Question: I'm currently working on a location tracking app and I have difficulties with inaccurate location updates from my . This causes my app to track distance which is in fact only caused by inaccurate GPS readings.

I can even leave my iPhone on the table with my app turned on and in few minutes my app tracks hundreds of meters worth of distance just because of this flaw.
Here's my initialization code:
'''
- (void)initializeTracking {
self.locationManager = [[CLLocationManager alloc] init];
self.locationManager.delegate = self;
self.locationManager.desiredAccuracy = kCLLocationAccuracyBest;
self.locationManager.distanceFilter = 5;
[self.locationManager startUpdatingLocation];
}
'''
Thanks in advance! :-)
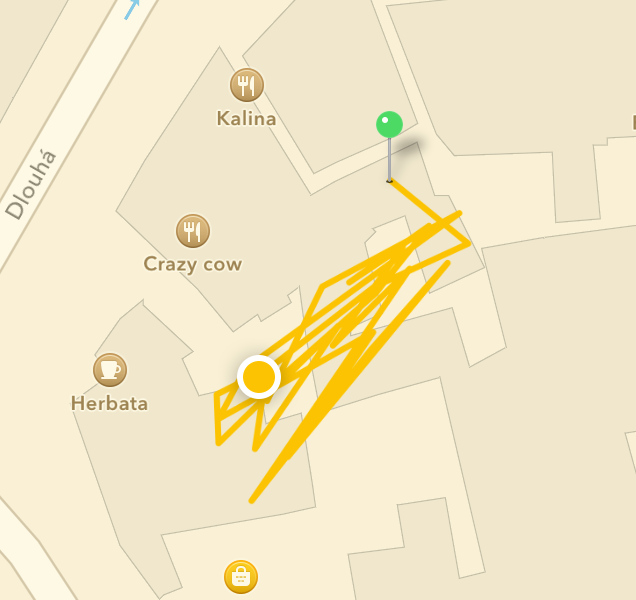
Answer: One of the ways I solved this in a similar application is to discard location updates where the distance change is somewhat less than the horizontal accuracy reported in that location update.
Given a 'previousLocation', then for a 'newLocation', compute distance from the 'previousLocation'. If that 'distance >= (horizontalAccuracy * 0.5)' then we used that location and that location becomes our new 'previousLocation'. If the distance is less then we discard that location update, don't change 'previousLocation' and wait for the next location update.
That worked well for our purposes, you might try something like that. If you still find too many updates that are noise, increase the 0.5 factor, maybe try 0.66.
You may also want to guard against cases when you are just starting to get a fix, where you get a series of location updates that appear to move but really what is happening is that the accuracy is improving significantly.
I would avoid starting any location tracking or distance measuring with a horizontal accuracy > 70 meters. Those are poor quality positions for GNSS, although that may be all you get when in an urban canyon, under heavy tree canopy, or other poor signal conditions.